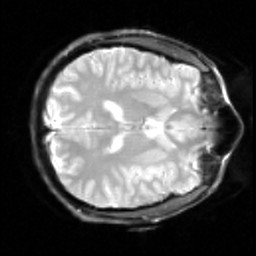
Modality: inplaneT2
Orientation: axial
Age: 20
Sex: male